Question: please help.....
how do i place text opposite to Anchor Tag in HTML, please check below markup
'''
<a href="#">Business</a> Software
'''
please check with image below

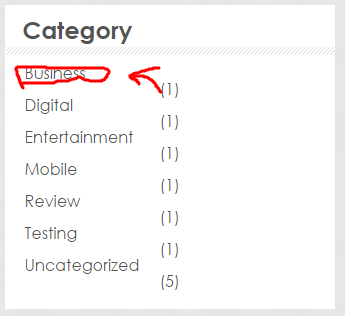
Answer: Add 'display: inline-block;' and 'float: left;' to'.cat-post-item a, .cat-post-widget h2 a, .cat-item a'. Then move 'text-align:''right;' to the parent: '.sidebar li'.
So you should have:
'''
.cat-post-item a, .cat-post-widget h2 a, .cat-item a {
float: left;
display: inline;
}
'''
and
'''
.sidebar li {
text-align: right;
}
'''